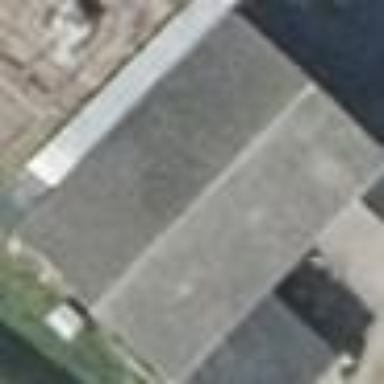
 oriented along the structure. The roof is painted grey."